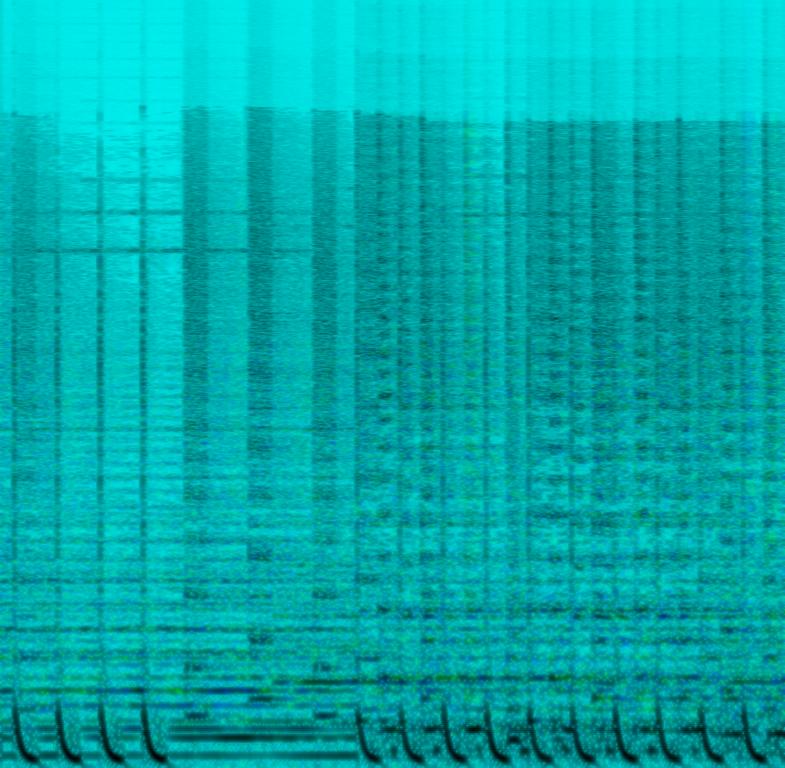
The low quality recording features an electro song that consists of a typical punchy "4 on the floor" kick pattern, wide and mellow synth pad chords and synth lead melody with wide echoing effects on. It sounds energetic and like a song from the early 00s.